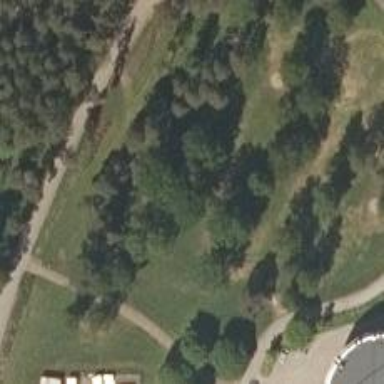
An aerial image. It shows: Disc golf basket.